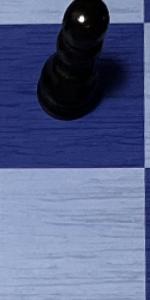
Label: Empty